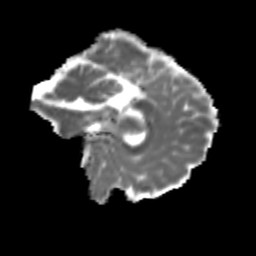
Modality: MD
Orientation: sagittal
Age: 20
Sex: female
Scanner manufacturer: siemens
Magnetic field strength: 3 T
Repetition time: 3.5 s
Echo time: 0.113 s